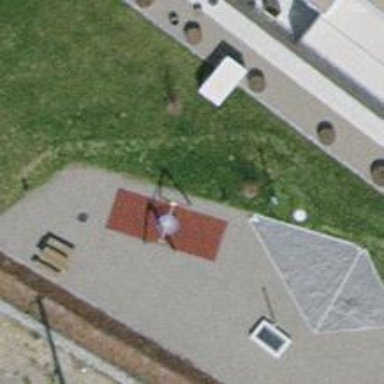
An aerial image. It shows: Playground area for leisure land.